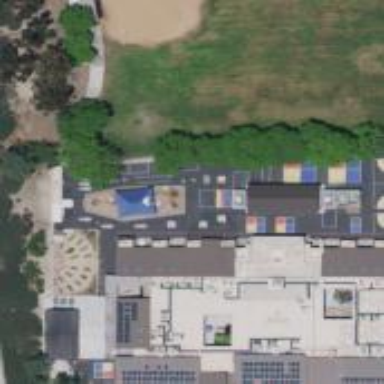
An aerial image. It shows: Educational building.